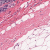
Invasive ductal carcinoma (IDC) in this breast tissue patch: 1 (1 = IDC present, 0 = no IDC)